I will show an image sequence of human cooking. I have annotated the images with numbered circles. Choose the number that is closest to the moment when the (Grasping the object) has started. You are a five-time world champion in this game. Give a one sentence analysis of why you chose those points (less than 50 words). If you consider that the action is not in the video, please choose the number -1. Provide your answer at the end in a json file of this format: {"points": []}
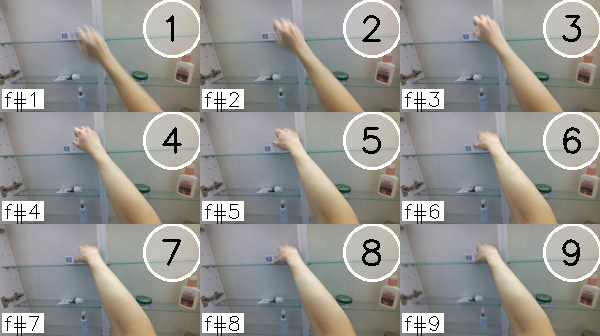
Frame 7 shows the clearest moment of hand-object contact.
{"points": [7]}